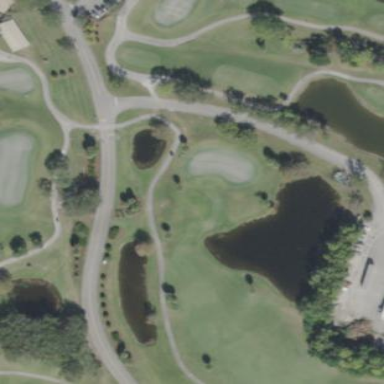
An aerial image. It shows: Picturesque scene of golf course with lateral water hazard.